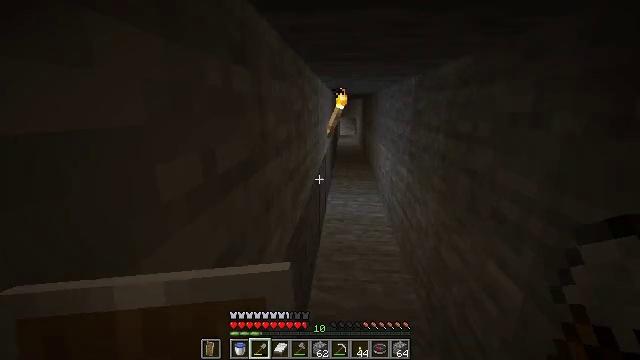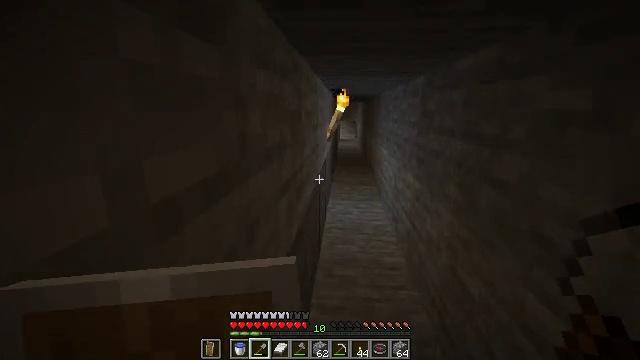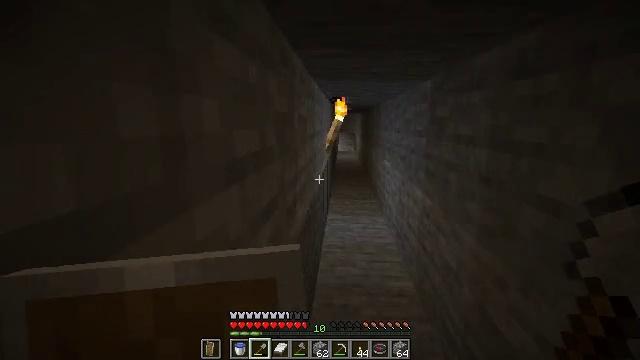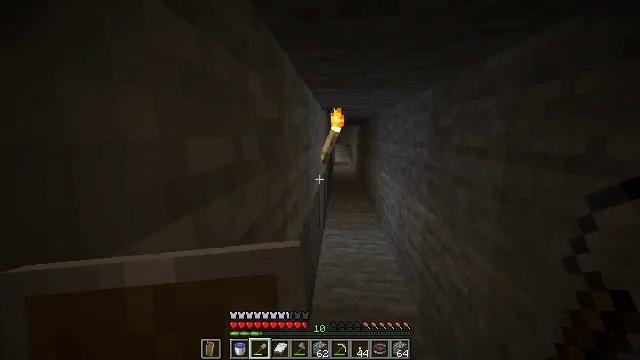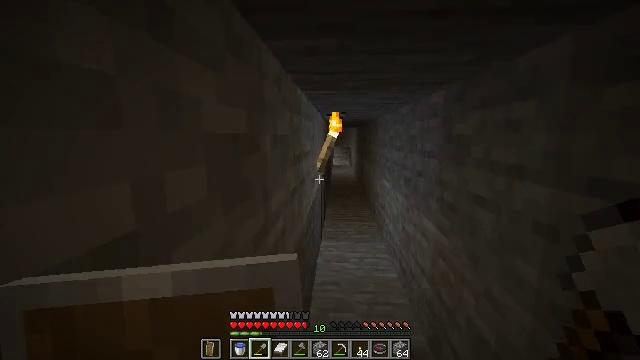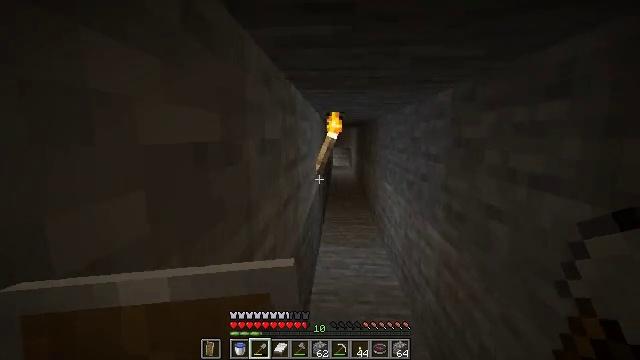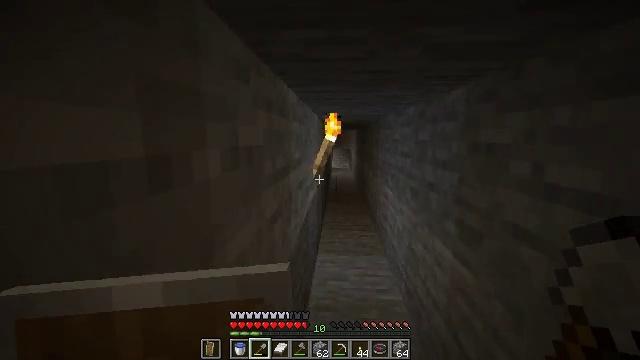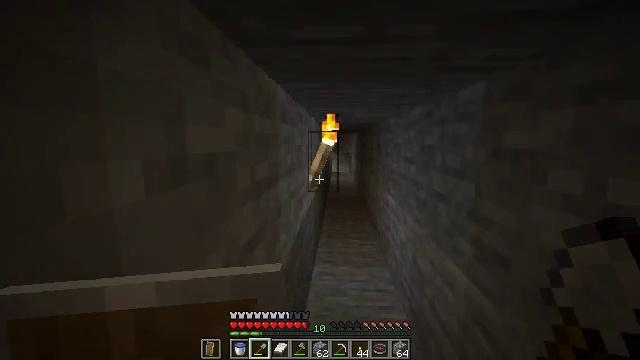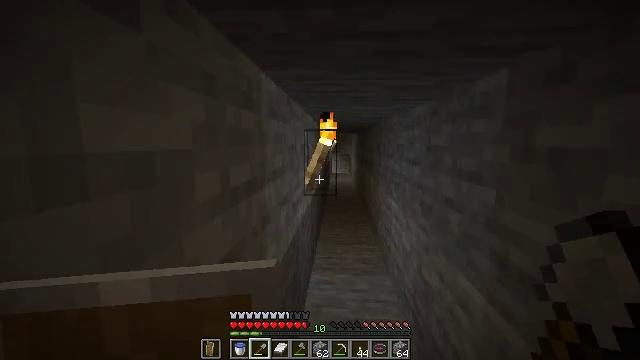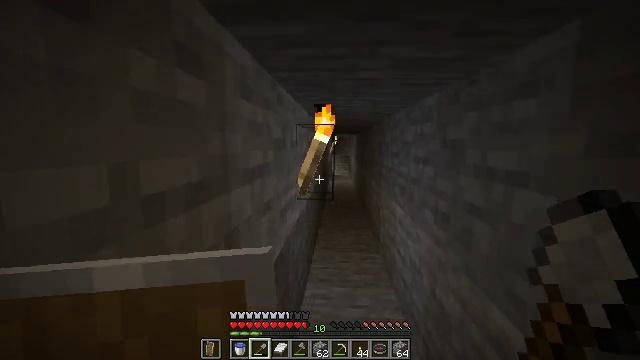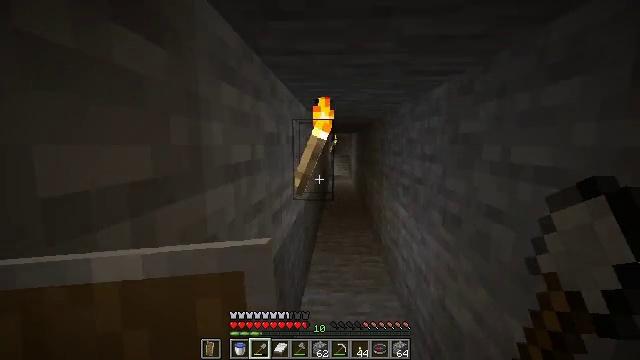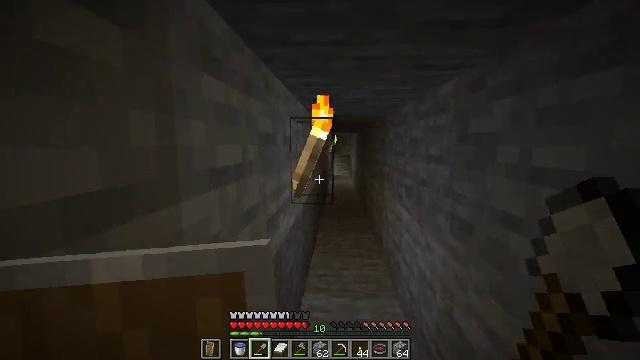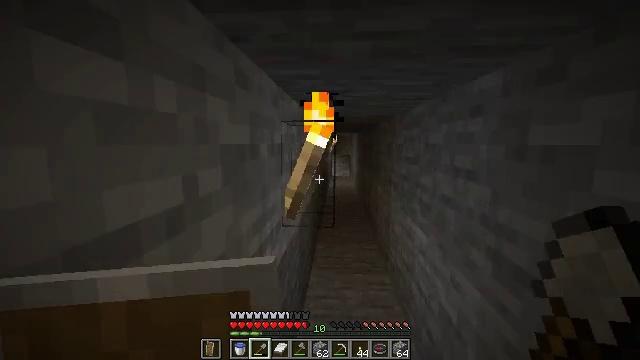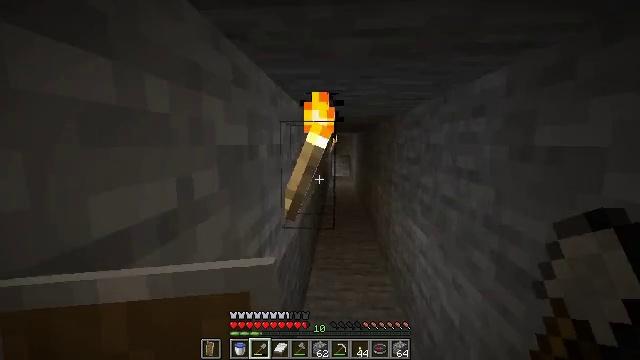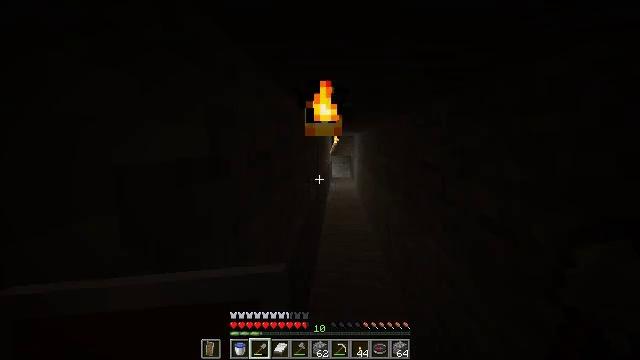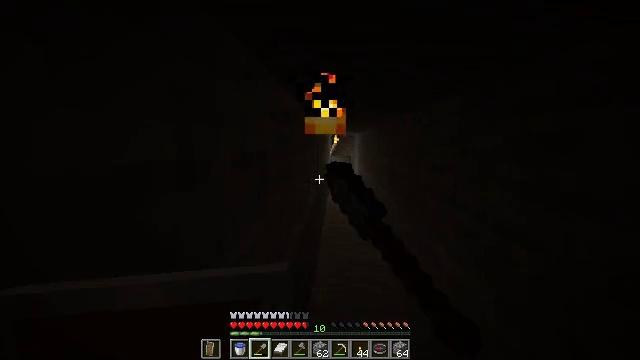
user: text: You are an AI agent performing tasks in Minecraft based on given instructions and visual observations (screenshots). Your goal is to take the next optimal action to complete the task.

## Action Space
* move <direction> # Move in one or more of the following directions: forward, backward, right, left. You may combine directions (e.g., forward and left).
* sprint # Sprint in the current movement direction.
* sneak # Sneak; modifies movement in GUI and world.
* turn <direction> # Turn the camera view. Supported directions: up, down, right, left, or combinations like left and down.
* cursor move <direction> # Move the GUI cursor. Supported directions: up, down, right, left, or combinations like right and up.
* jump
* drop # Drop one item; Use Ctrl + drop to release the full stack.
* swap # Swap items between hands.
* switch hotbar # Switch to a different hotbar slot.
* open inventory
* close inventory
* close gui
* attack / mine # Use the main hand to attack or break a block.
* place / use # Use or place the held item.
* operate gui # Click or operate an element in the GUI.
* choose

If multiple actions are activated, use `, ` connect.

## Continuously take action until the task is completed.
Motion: motion action
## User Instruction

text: Destroy the wall torch to gather it.
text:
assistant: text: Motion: move forward
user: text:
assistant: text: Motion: move forward, turn up
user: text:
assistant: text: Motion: move forward, turn up
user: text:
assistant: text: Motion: move forward
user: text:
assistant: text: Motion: move forward
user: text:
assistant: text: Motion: move forward
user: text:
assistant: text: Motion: move forward
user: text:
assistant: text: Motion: move forward
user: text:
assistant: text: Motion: move forward
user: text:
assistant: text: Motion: move forward
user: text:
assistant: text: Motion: move forward
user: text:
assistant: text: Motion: move forward
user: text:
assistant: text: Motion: move forward
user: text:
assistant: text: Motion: move forward, attack / mine
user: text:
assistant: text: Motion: move forward, attack / mine
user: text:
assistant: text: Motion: move forward, attack / mine
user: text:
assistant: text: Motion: move forward, attack / mine
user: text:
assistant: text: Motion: move forward
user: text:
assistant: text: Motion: move forward
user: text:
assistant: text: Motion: move forward
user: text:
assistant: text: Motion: move forward
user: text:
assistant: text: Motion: move forward
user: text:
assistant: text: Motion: move forward
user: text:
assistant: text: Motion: move forward
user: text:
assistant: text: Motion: move forward
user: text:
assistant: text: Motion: move forward
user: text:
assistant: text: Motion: move forward
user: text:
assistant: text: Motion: move forward
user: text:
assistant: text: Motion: move forward
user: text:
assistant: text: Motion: move forward